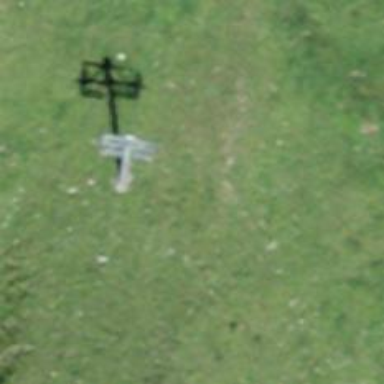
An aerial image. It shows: Pylon used for aerialway.